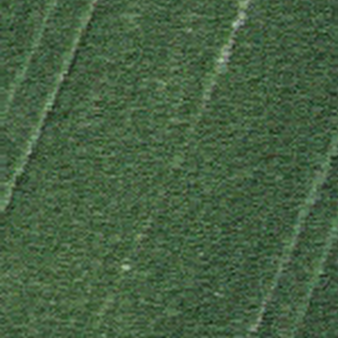
Label: other